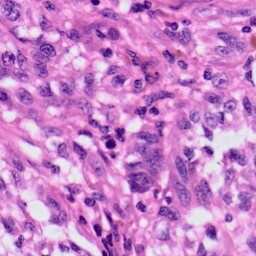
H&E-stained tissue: Skin